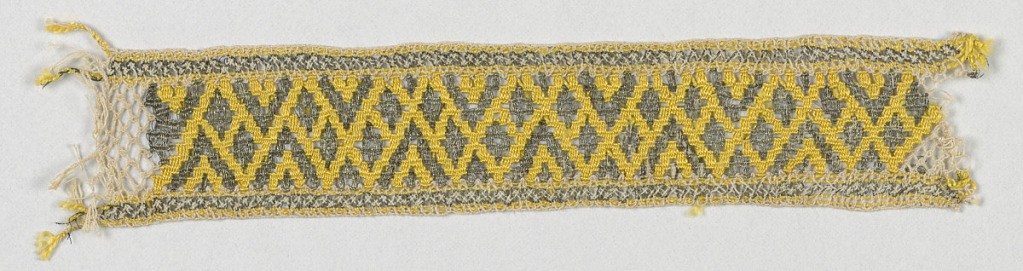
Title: Fragment
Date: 19th century
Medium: silk, cotton, linen, metallic thread Technique: bobbin lace (?) probably machine
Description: Straight border with an allover design of small diamonds within zigzags. Scaled and with wide slits in silver on a yellow silk ground.